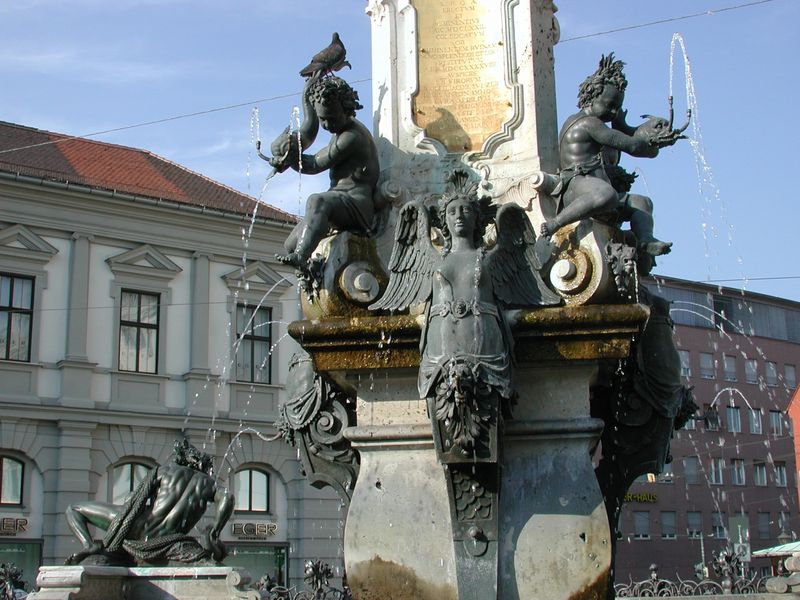
Titel: Augustusbrunnen
Künstler: Hubert Gerhard
Standort: Augsburg, Maximilianstraße (EU - D - B)
Schlagwörter: flügel, himmel, meer, nackt, vogel, wasser, fluss, busen, fenster, frau, schwarz, säule, dach, gebäude, gürtel, haus, barock, sockel, stein, taube, füllhorn, gold, kind, krone, renaissance, brunnen, kinder, engel, putto, skulptur, schrift, platz, figuren, tafel, inschrift, ornamente, verzierung, metall, bronze, plastik, knabe, medaillon, fisch, skulpturen, statuen, florenz, fontaine, herme, schnecken, merkur, putten, herkules, verspielt, putti, wasserspeier, fische, bronzeguss, augsburg, innenstadt, wasserspiel, gießen, speien, neptun, brunnenfigur, hermen, brunnenfiguren, sprinbrunnen, prachtbrunnen, flussgötter, innenstad, prachtbrunne